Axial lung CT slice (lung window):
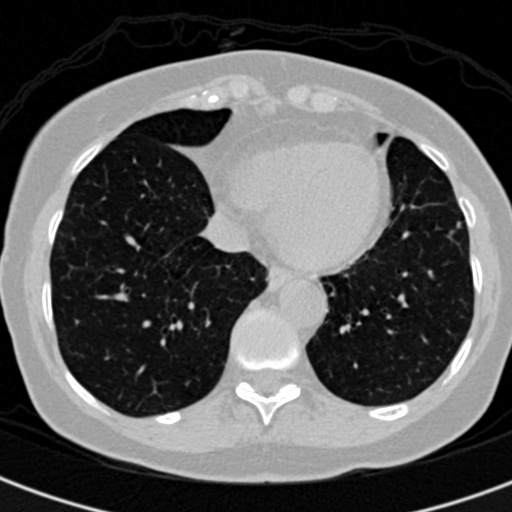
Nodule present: yes
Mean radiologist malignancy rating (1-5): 3